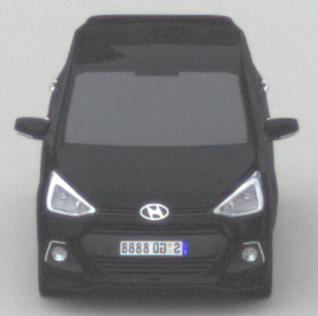
Make: Hyundai
Model: i10
Detailed model: Gen. 2
Model produced from: 2013
Model produced until: 2019
Doors: 5
Color: black
Road condition: dry road
Daytime: morning or afternoon
Contrast: low contrast